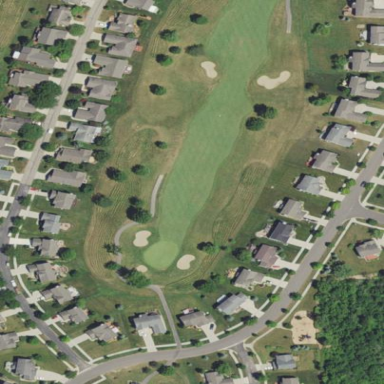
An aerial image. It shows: Grassy area designated as golf fairway.